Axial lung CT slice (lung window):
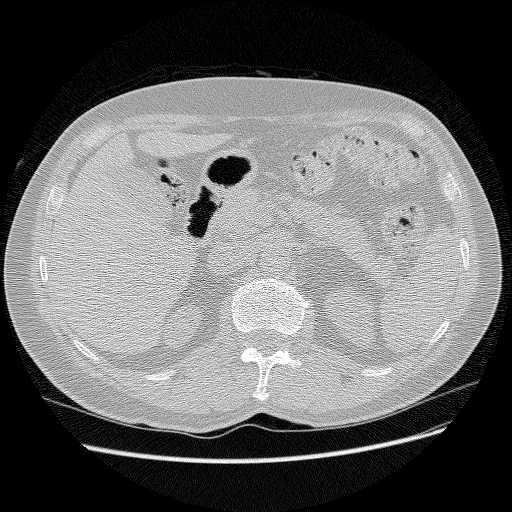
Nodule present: no